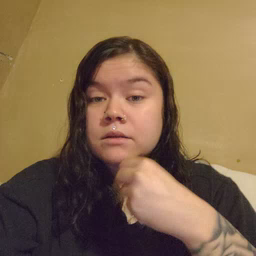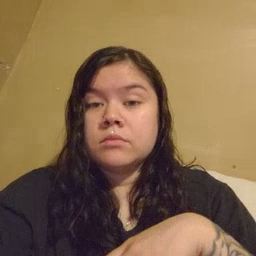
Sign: frenchfries